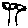
Label: tree